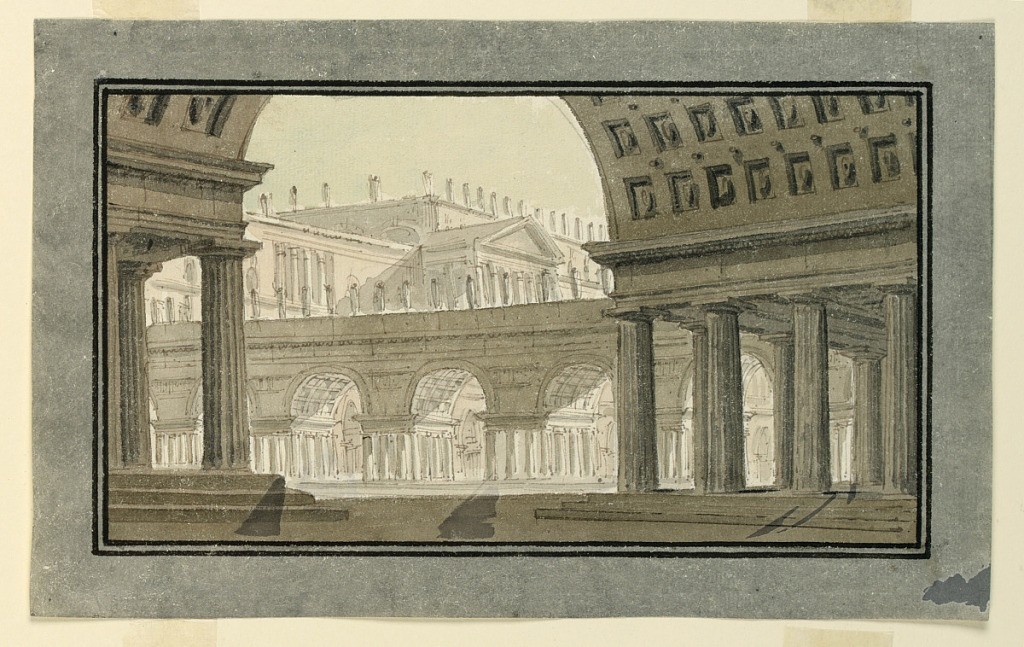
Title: Stage Design, Group of Palace Buildings
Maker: Angelo Toselli, ca. 1765? – 1826
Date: early 19th century
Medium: Pen and sepia ink, brush and wash on paper
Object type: Drawing
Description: Horizontal rectangle. Group of palace buildings, porticoes in foreground.